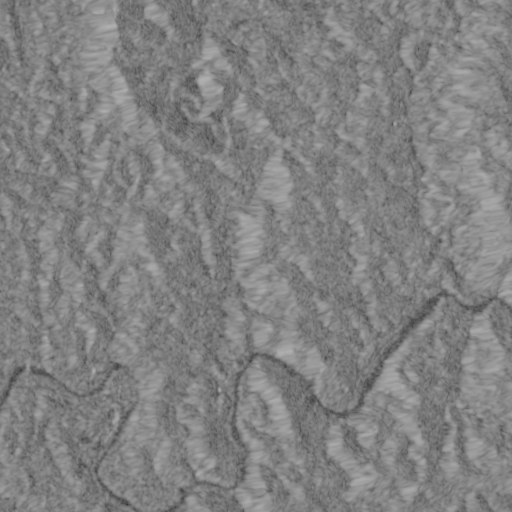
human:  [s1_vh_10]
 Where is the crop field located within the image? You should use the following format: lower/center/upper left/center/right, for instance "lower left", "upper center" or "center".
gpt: The crop field is located in the lower left of the image.
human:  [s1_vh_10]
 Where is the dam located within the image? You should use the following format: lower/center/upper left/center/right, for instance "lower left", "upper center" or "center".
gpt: The dam is located in the lower left of the image.
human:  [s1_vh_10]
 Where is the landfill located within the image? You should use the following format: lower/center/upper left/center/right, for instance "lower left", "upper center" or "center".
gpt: There is no landfill in the image.

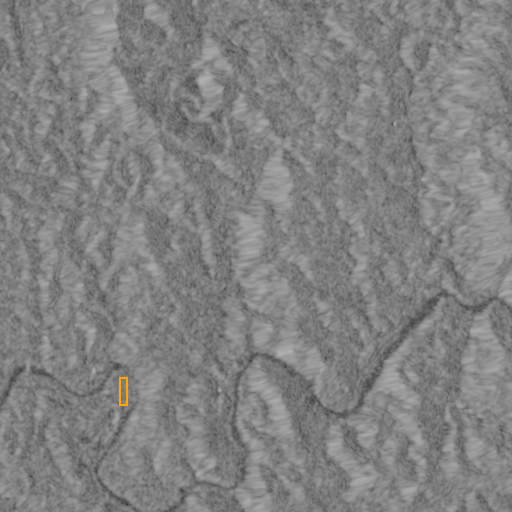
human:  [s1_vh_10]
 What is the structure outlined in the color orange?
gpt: The structure outlined in orange is a crop field.
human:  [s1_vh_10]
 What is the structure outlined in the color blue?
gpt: There is no blue outline.